Question: I'm trying to make an animation of the following wavefunction:

For some reason my code works for n=0 but then it doesn't for any other n. I checked the values of the function for various n, x and t and it seems to work fine but for some reason matplotlib isn't animating. Here's the code:
'''
%matplotlib qt
import numpy as np
from sympy import hermite
from scipy.special import gamma
import matplotlib.pyplot as plt
from matplotlib import animation
def psi(n, x, t):
A = (np.pi ** -0.25) * (1 / np.sqrt((2 ** n) * gamma(n + 1)))
E = n + 0.5
f = A * hermite(n, x) * np.exp(-(x ** 2) / 2) * np.cos(E * t)
return f
def animar(f, x0=0, xf=1, dx=0.01, t0=0, tf=1, dt=0.01, ym=-2, yM=2):
nf = int((xf - x0) / dx + 1)
nt = int((tf - t0) / dt + 1)
x = np.linspace(x0, xf, nf)
t = np.linspace(t0, tf, nt)
fig, ax = plt.subplots()
ax.set_xlim((x0, xf))
ax.set_ylim((ym, yM))
line, = ax.plot([], [], lw=2)
def init():
line.set_data([], [])
return line,
def animate(i):
y = f(x, i)
line.set_data(x, y)
return line,
anim = animation.FuncAnimation(fig, animate, init_func=init,
frames=5 * t, interval=20, blit=True)
plt.show()
return anim
F = lambda x,t: psi(1, x, t)
anim = animar(F, x0=-3, xf=3, tf=3, ym=-1, yM=1)
'''
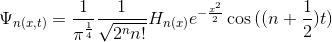
Answer: I don't think you want to evaluate the hermite polynomials symbolically. Instead, why not use <URL> to calculate the factorial.
'''
import numpy as np
from numpy.polynomial.hermite import hermval
from scipy.special import factorial
import matplotlib.pyplot as plt
from matplotlib import animation
def psi(n, x, t):
A = (np.pi ** -0.25) * (1 / np.sqrt((2 ** n) * factorial(n)))
E = n + 0.5
nar = np.zeros(n+1)
nar[-1] = 1
f = A * hermval(x,nar) * np.exp(-(x ** 2) / 2) * np.cos(E * t)
return f
def animar(f, x0=0, xf=1, dx=0.01, t0=0, tf=1, dt=0.01, ym=-2, yM=2):
nf = int((xf - x0) / dx + 1)
nt = int((tf - t0) / dt + 1)
x = np.linspace(x0, xf, nf)
t = np.linspace(t0, tf, nt)
fig, ax = plt.subplots()
ax.set_xlim((x0, xf))
ax.set_ylim((ym, yM))
line, = ax.plot([], [], lw=2)
def init():
line.set_data([], [])
return line,
def animate(i):
y = f(x, i)
line.set_data(x, y)
return line,
anim = animation.FuncAnimation(fig, animate, init_func=init,
frames=5 * t, interval=20, blit=True)
plt.show()
return anim
F = lambda x,t: psi(3, x, t)
anim = animar(F, x0=-3, xf=3, tf=3, ym=-1, yM=1)
'''